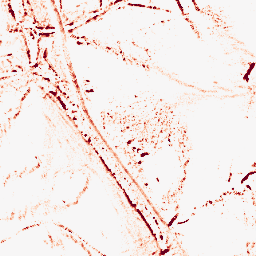
Category: morphological
Decomposition family: morphological_diamond
Decomposition parameters: operation: opening
radius: 3
Upsampling method: sinc_hamming
Upsampling parameters: scale: 8
kernel_size: 16
Upsampling scale: 8